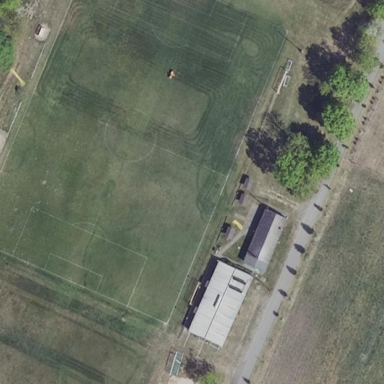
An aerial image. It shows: Soccer pitch with grass surface for leisure land.